Aerial crown-view tile of a tropical tree (Barro Colorado Island, Panama), acquired 20250317:
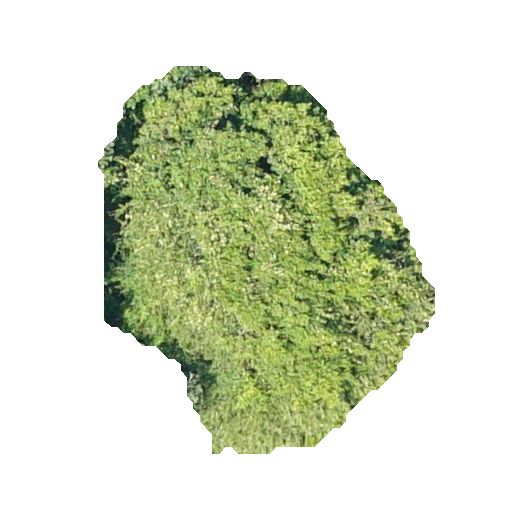
Species: Prioria copaifera
GBIF accepted scientific name: Prioria copaifera
Crown area: 133.661 m²